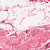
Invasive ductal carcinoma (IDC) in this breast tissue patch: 0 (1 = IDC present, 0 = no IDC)